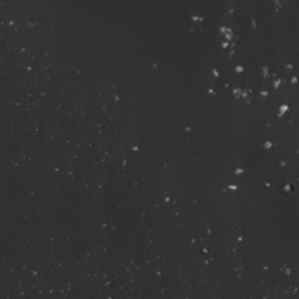
Label: non_frost